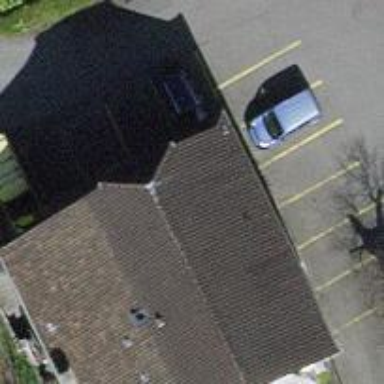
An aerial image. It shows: Restaurant building.